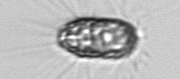
Label: Corethron_hystrix